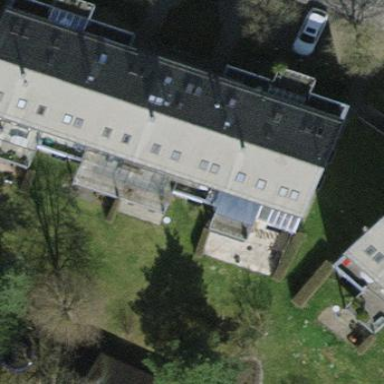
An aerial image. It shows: Building with tile roof.